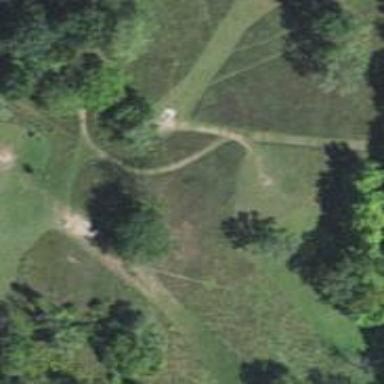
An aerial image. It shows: Disc golf pitch on leisure land.